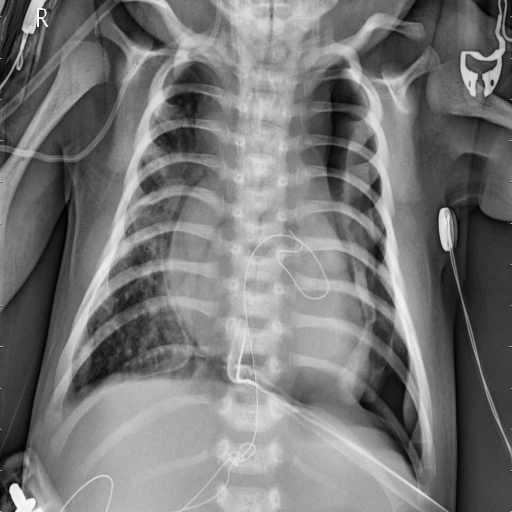
Finding: PNEUMONIA